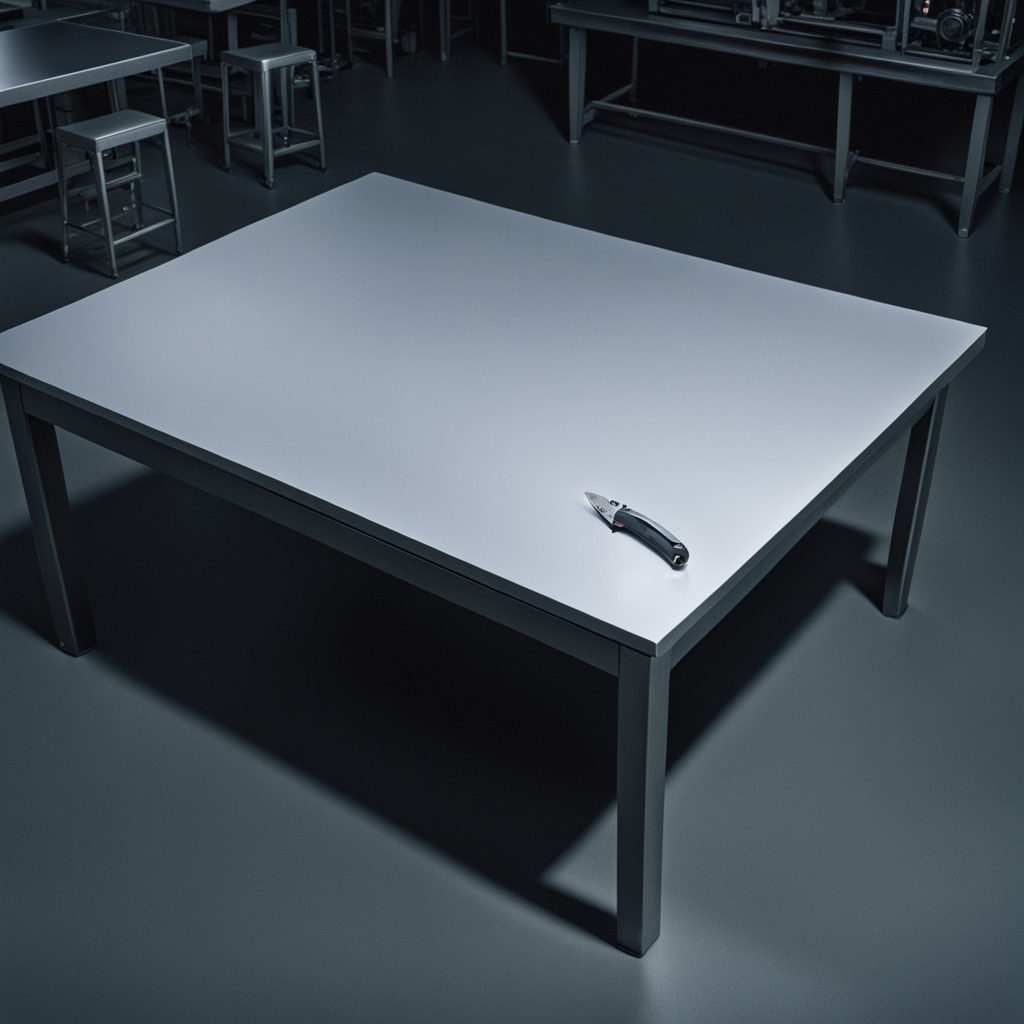
A utility knife is lying on the tabletop in the evening.